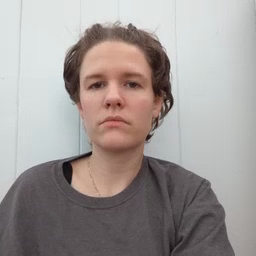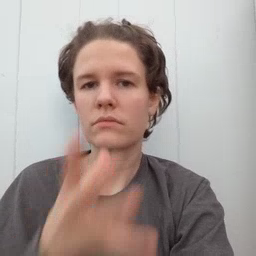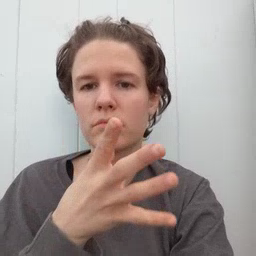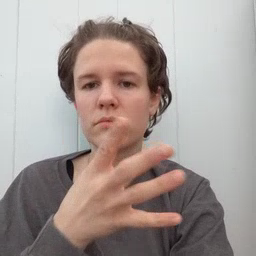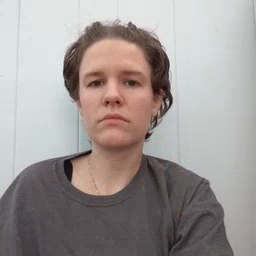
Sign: mom